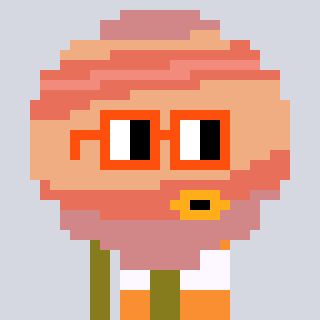
a pixel art character with square orange glasses, a jupiter-shaped head and a gunk-colored body on a cool background